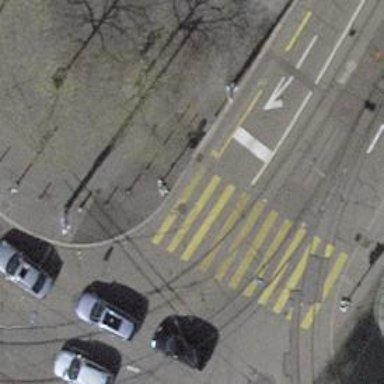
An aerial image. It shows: Kerb serving as barrier.